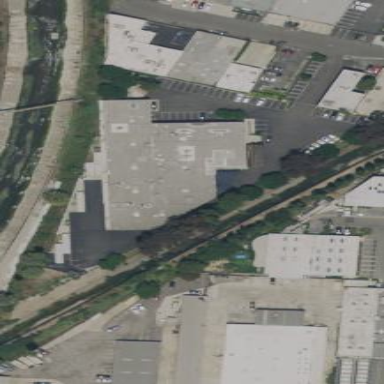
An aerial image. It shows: Industrial building.